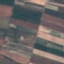
Land use / land cover class: AnnualCrop